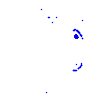
Particle: kaon